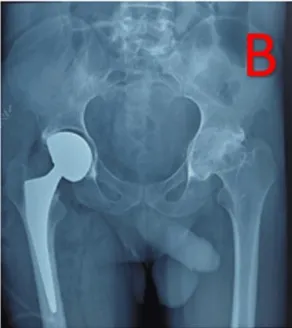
Radiographic assessment of case 1. B: Control radiograph after the right prosthesis had been fitted.
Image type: radiology (x_ray)